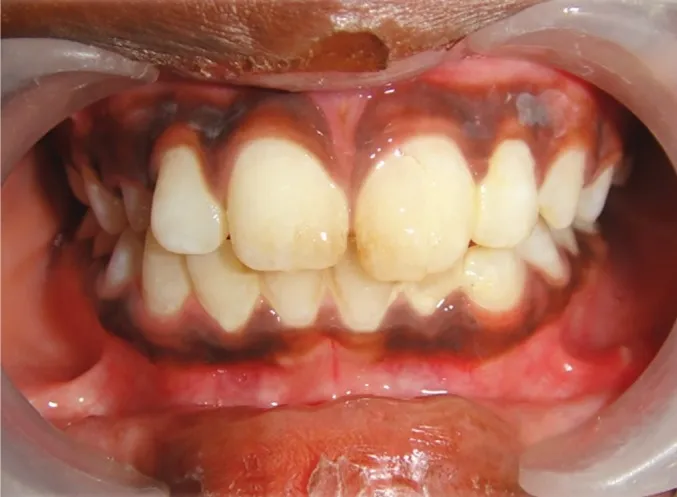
Patient's anterior tooth no. 21 showing vertical fracture and step deformity of the coronal fragment.
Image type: medical_photograph (other_medical_photograph)